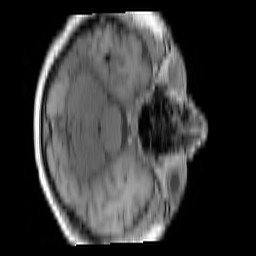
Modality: T1w
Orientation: axial
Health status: ill
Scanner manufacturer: siemens
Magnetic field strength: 3 T
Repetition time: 0.4 s
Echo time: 0.00272 s